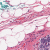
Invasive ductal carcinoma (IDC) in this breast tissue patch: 0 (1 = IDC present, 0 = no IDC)